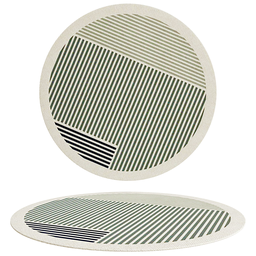
Label: decoration